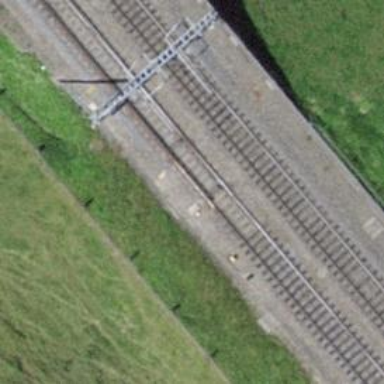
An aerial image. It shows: Single railway track with electrified contact line.